Question: I have a df from 2002 to 2017 that looks like this:
<URL>
'''
Team,Finish.1_x,Finish.1_y,Win%Detroit,Win%Chicago,Date,GdpDetroit,GdpChicago,D_GDP_Change,C_GDP_Change,detroitdummy,chicagodummy
2002-03,1st,6th,0.61,0.366,2002-01-01,49650,54744,933.0,-27.0,1,0
2003-04,2nd,8th,0.659,0.28,2003-01-01,51101,55273,1451.0,529.0,1,1
2004-05,1st,2nd,0.659,0.573,2004-01-01,50935,56507,-166.0,1234.0,0,1
2005-06,1st,4th[k],0.78,0.5,2005-01-01,52028,57608,1093.0,1101.0,1,1
2006-07,1st,3rd,0.646,0.598,2006-01-01,50576,58717,-1452.0,1109.0,0,1
2007-08,1st,4th,0.72,0.402,2007-01-01,50450,59240,-126.0,523.0,0,1
2008-09,3rd,2nd,0.476,0.5,2008-01-01,47835,57197,-2615.0,-2043.0,0,0
2009-10,5th,3rd,0.329,0.5,2009-01-01,43030,54802,-4805.0,-2395.0,0,0
2010-11,4th,1st,0.366,0.756,2010-01-01,45735,55165,2705.0,363.0,1,1
2012-13,4th,2nd,0.354,0.549,2012-01-01,48469,57254,926.0,1463.0,1,1
2013-14,4th,2nd,0.354,0.585,2013-01-01,48708,56939,239.0,-315.0,1,0
2014-15,5th,2nd,0.39,0.61,2014-01-01,49594,57823,886.0,884.0,1,1
2015-16,3rd,4th,0.537,0.512,2015-01-01,50793,59285,1199.0,1462.0,1,1
2016-17,5th,4th,0.451,0.5,2016-01-01,51578,60191,785.0,906.0,1,1
2017-18,4th,5th,0.476,0.329,2017-01-01,52879,61170,1301.0,979.0,1,1
'''
I am trying to have a chart like this one:

with the Date column on the x, the %Win on the y, and the fill_between conditional on the sign of GDP change: blue if GDP increased and red if it decreased.
The code I'm using:
'''
fig, ax = plt.subplots()
ax.fill_between(df["Date"],np.max(df["Win%Detroit"]), where=(np.sign(df["D_GDP_Change"])<= 0), color='r', alpha=.1)
ax.fill_between(df["Date"],np.max(df["Win%Detroit"]), where=(np.sign(df["D_GDP_Change"])> 0), color='b', alpha=.1)
ax.plot(df["Date"],df["Win%Detroit"])
plt.show()
'''
Cannot understand what I am doing wrong as the patches have empty spaces. Could you give me a hint?
I feel like the answer is here: <URL>. Yet, I cannot figure out how to make the function sharper in this case.
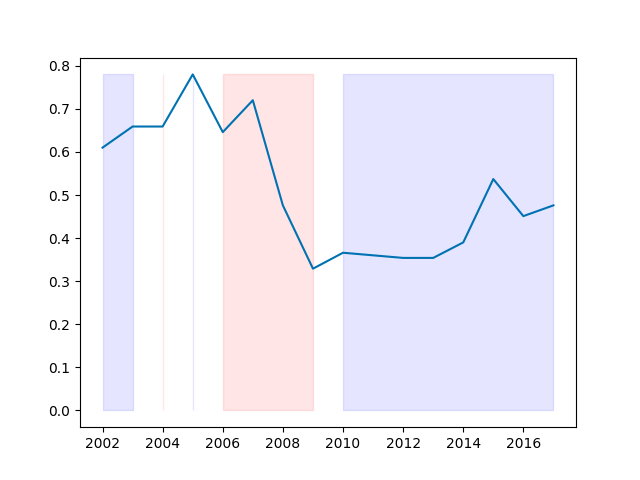
Answer: Your version of 'fill_between' with 'where=' only fills between subsequent dates when the condition is true for both dates.
To obtain a background filling depending on a condition, you could use a step function for filling, letting it step between 0 and the maximum:
'''
import matplotlib.pyplot as plt
import pandas as pd
import numpy as np
df = pd.DataFrame({"Date": pd.date_range('20020101', '20170101', freq='YS'),
"Win%Detroit": np.random.uniform(0.3, 0.7, 16),
"D_GDP_Change": np.random.randint(-2000, 2000, 16)})
fig, ax = plt.subplots()
max_val = np.max(df["Win%Detroit"]) * 1.05
ax.fill_between(df["Date"], np.where(df["D_GDP_Change"] <= 0, max_val, 0), color='r', alpha=.1, step='post')
ax.fill_between(df["Date"], np.where(df["D_GDP_Change"] > 0, max_val, 0), color='b', alpha=.1, step='post')
ax.plot(df["Date"], df["Win%Detroit"])
ax.margins(x=0, y=0)
plt.show()
'''
<URL>
With the dataframe from the post, and updating the 'Date' column to date type ('df['Date'] = pd.to_datetime(df['Date'])'):
<URL>